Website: macys
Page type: gifting
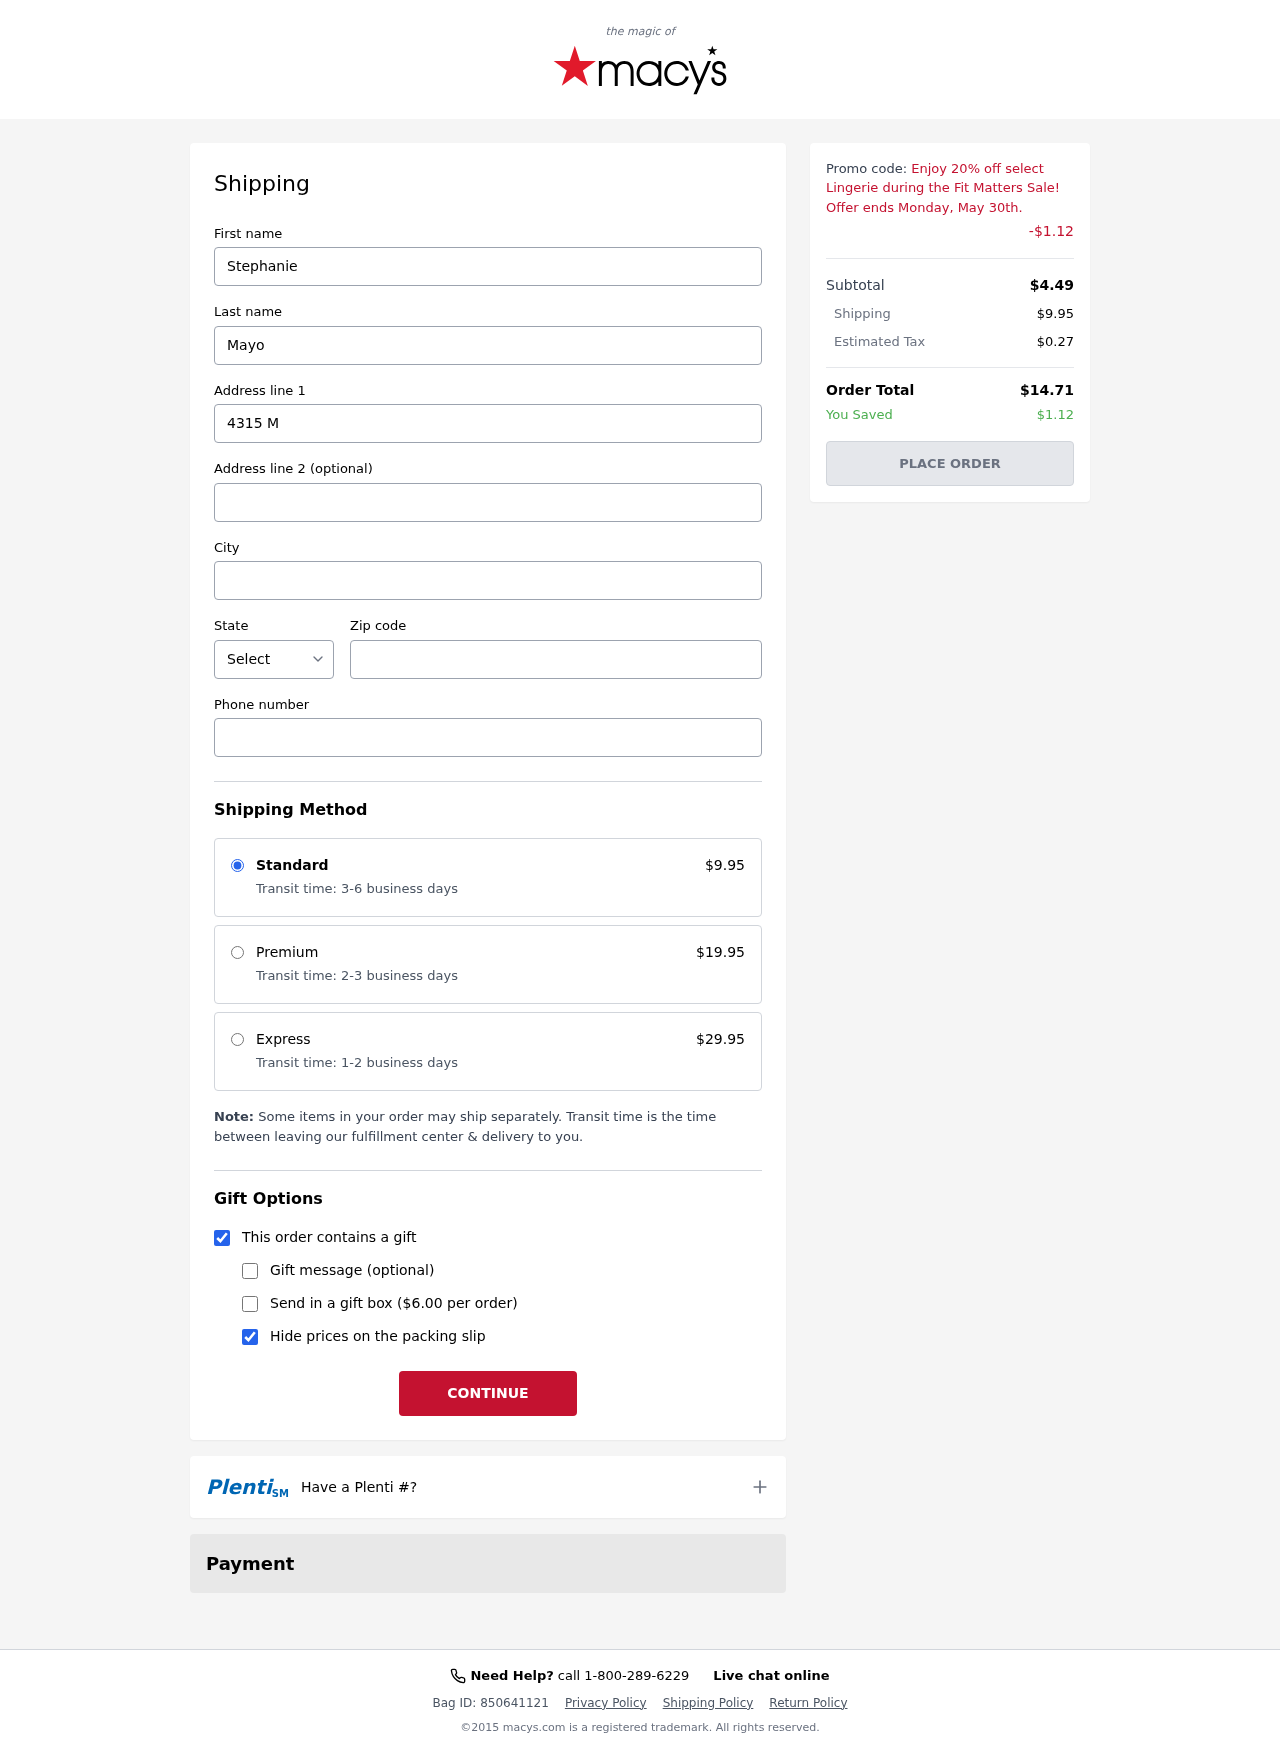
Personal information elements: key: PII_CITY
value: Sandrafurt
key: PII_FIRSTNAME
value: Stephanie
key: PII_LASTNAME
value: Mayo
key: PII_PHONE
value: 6482522873
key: PII_POSTCODE
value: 15721
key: PII_STATE_ABBR
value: HI
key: PII_STREET
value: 4315 Melissa Grove
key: PII_STREET2
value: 00154 Murray Motorway
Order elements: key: ORDER_SHIPPING_COST
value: $9.95
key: ORDER_DISCOUNT
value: -$1.12
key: ORDER_SUBTOTAL
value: $4.49
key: ORDER_TAX
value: $0.27
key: ORDER_TOTAL
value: $14.71
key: ORDER_SAVINGS
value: $1.12